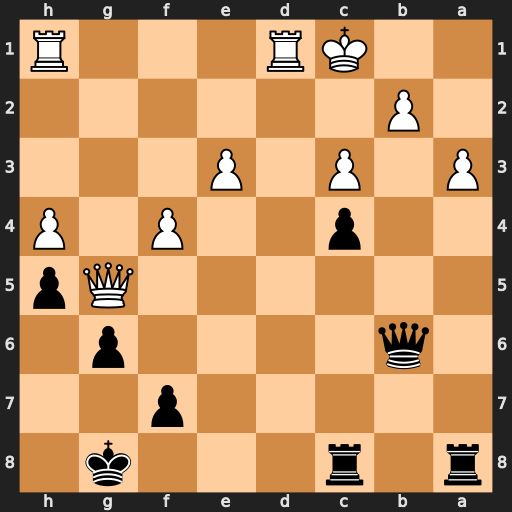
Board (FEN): r1r3k1/5p2/1q4p1/6Qp/2p2P1P/P1P1P3/1P6/2KR3R
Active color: b
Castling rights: -
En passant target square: -
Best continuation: Rcb8 Rh2 Rxa3 Qd8+ Rxd8